Field crop: tomato
Growth stage: 1
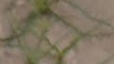
Species: cyperus